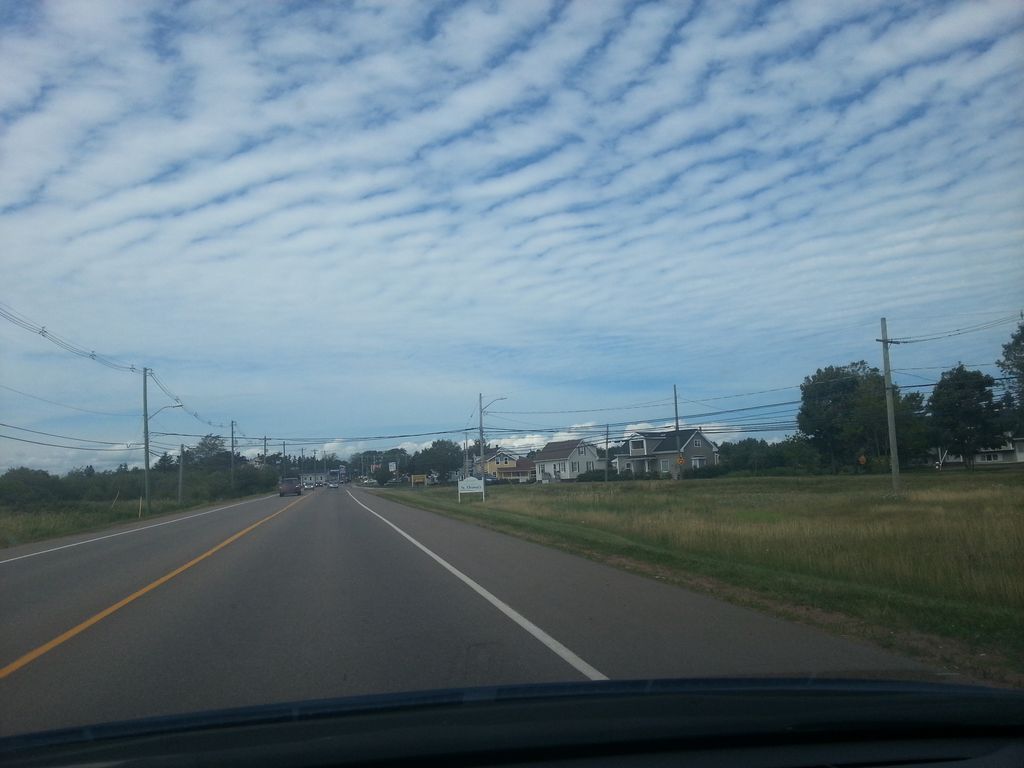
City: charlottetown